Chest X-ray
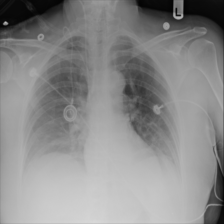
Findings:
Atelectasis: negative
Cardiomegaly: negative
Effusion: negative
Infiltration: negative
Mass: negative
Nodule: negative
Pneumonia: negative
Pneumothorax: negative
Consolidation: negative
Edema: negative
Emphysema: negative
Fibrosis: negative
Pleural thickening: negative
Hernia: negative